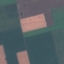
Land use / land cover: AnnualCrop